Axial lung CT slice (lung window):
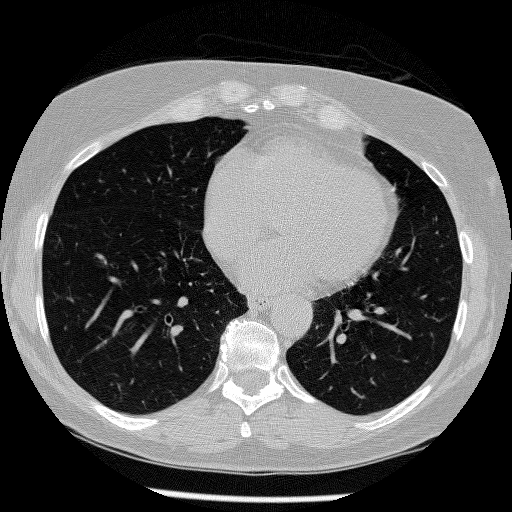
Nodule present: no